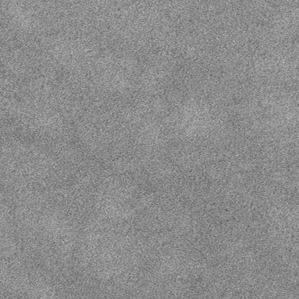
Label: frost